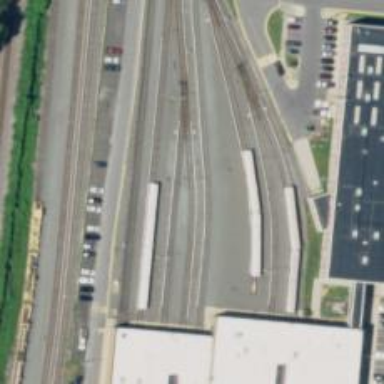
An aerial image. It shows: Electrified rail in service yard.